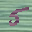
Label: 5